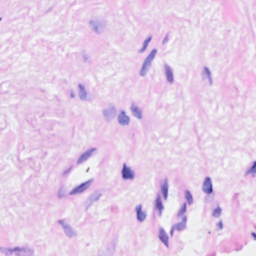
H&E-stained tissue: Breast